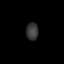
Tissue: prostate
Cell type: T cells
Senescence score: 0.6926
Nuclear area (px): 204
Mean DAPI intensity: 57.103